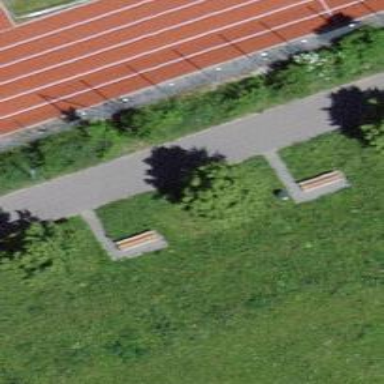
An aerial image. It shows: Bench.